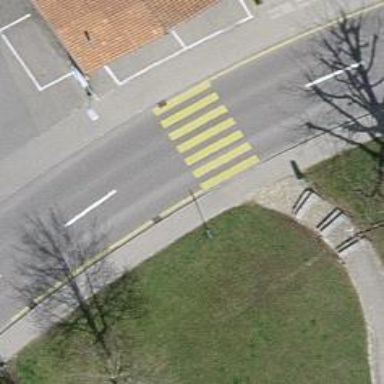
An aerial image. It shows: Uncontrolled zebra crossing on the road.